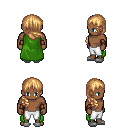
a pixel art fantasy rpg character, male body template, human, dark skin, green cape, white pants, light blonde right-swept hairstyle, leather bracers, white slippers, four views (front, back, left, right), 2x2 character sprite sheet, small pixel art, hard edges, no anti-aliasing